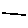
Label: line